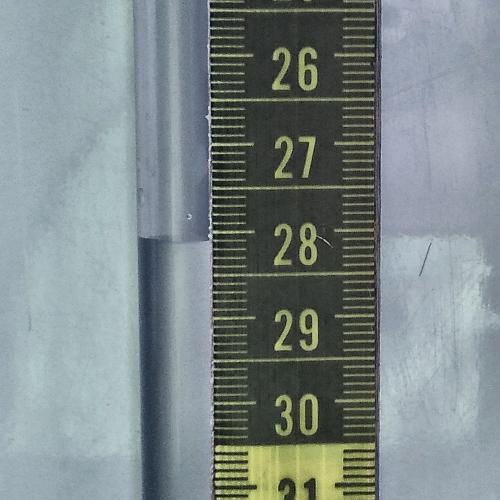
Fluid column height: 28.1 cm